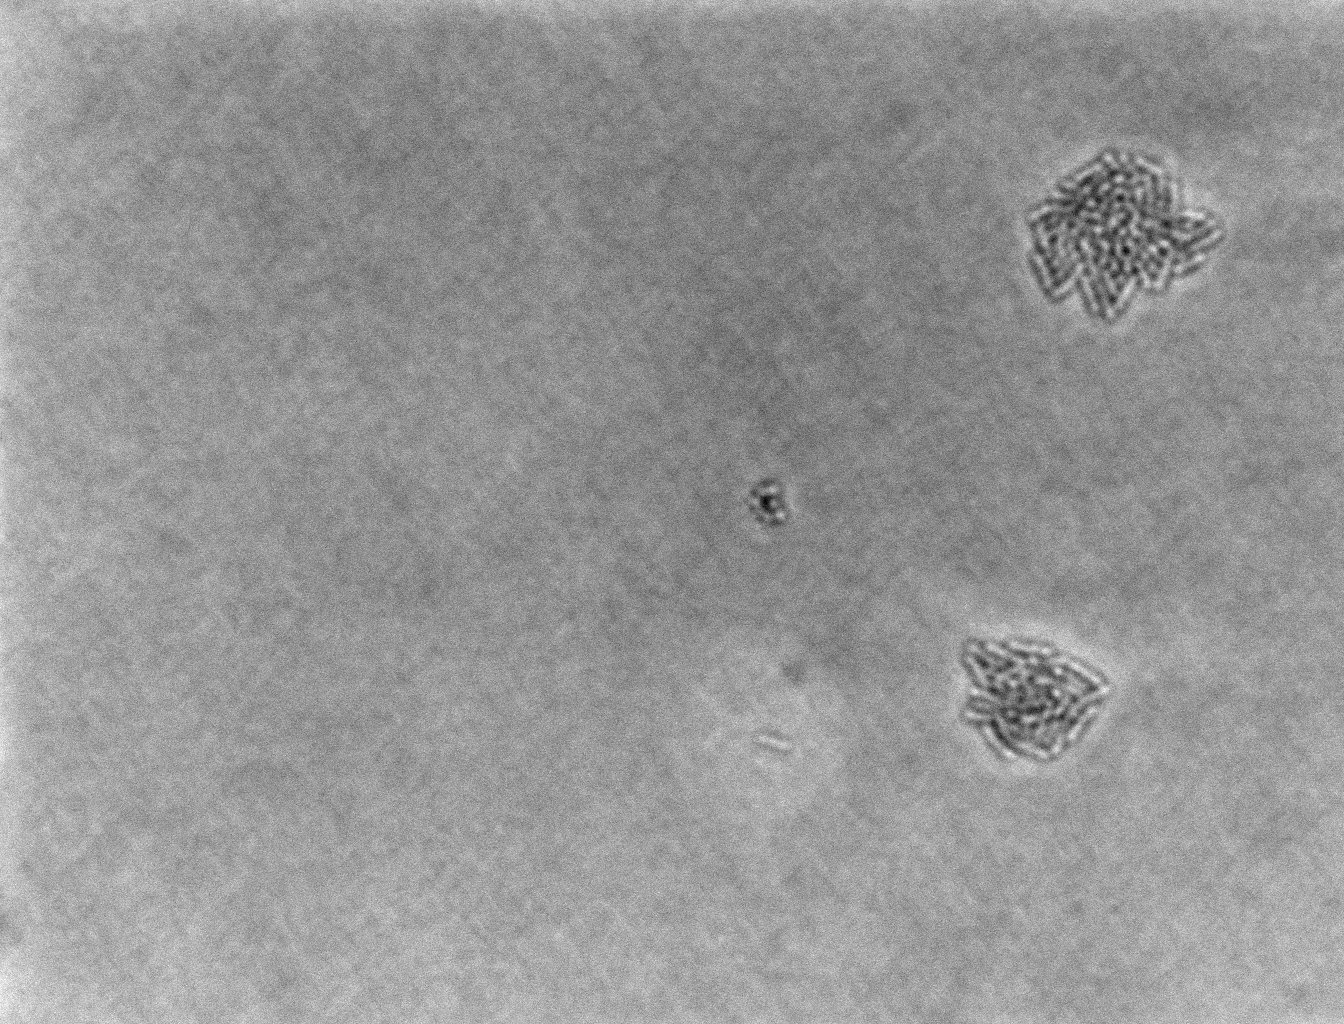
various_fewshot